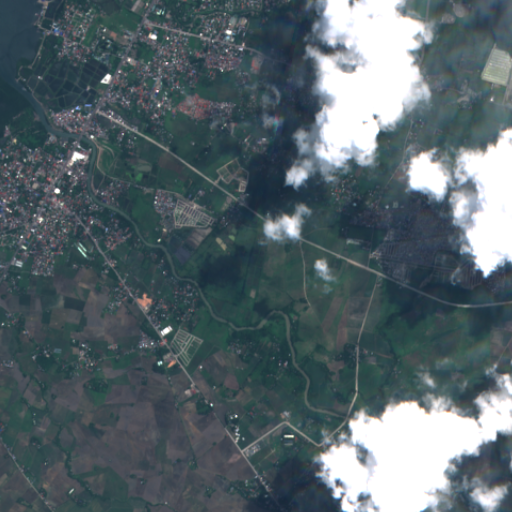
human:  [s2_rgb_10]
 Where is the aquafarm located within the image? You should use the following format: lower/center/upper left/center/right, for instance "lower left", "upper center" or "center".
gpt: The aquafarm is located in the upper left of the image.
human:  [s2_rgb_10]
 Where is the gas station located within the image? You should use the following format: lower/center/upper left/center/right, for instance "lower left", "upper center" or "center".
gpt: The gas station is located in the upper left of the image.
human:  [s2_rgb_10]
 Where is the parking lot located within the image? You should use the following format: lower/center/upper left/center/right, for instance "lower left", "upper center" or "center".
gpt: The parking lot is located in the upper left of the image.
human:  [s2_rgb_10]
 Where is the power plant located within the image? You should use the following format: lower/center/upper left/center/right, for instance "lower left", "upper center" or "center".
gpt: There is no power plant in the image.